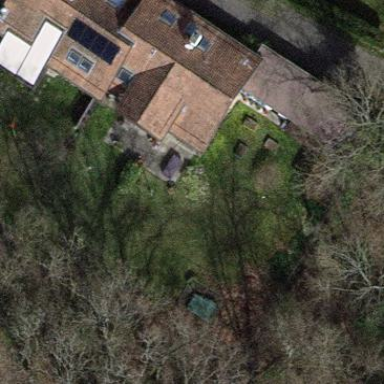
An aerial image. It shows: Garden enclosed by fence.